Interaction volume radius: 5 \u00c5
Interaction volume height: 45 \u00c5
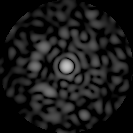
Disorder parameter: 0.825